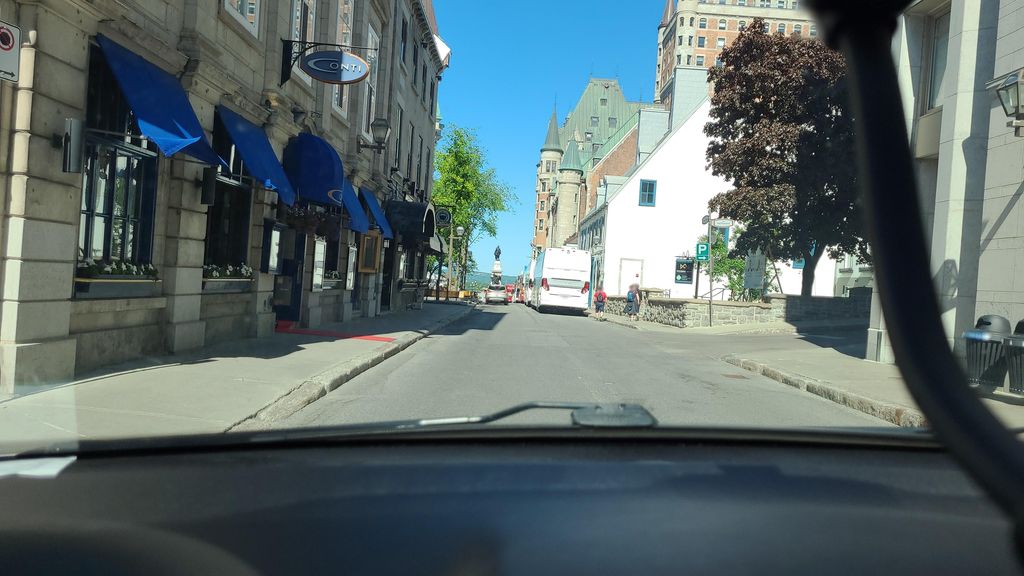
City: quebec_city